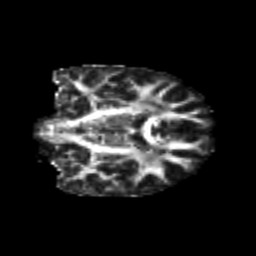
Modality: FA
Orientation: coronal
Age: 24
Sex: female
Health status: healthy
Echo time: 0.074 s